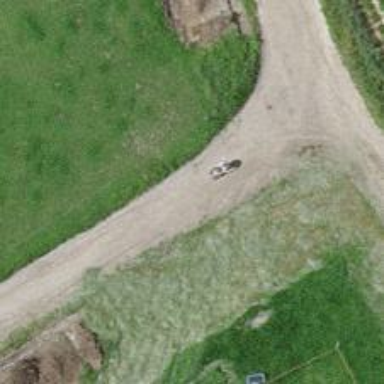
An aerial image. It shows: Agricultural track road.